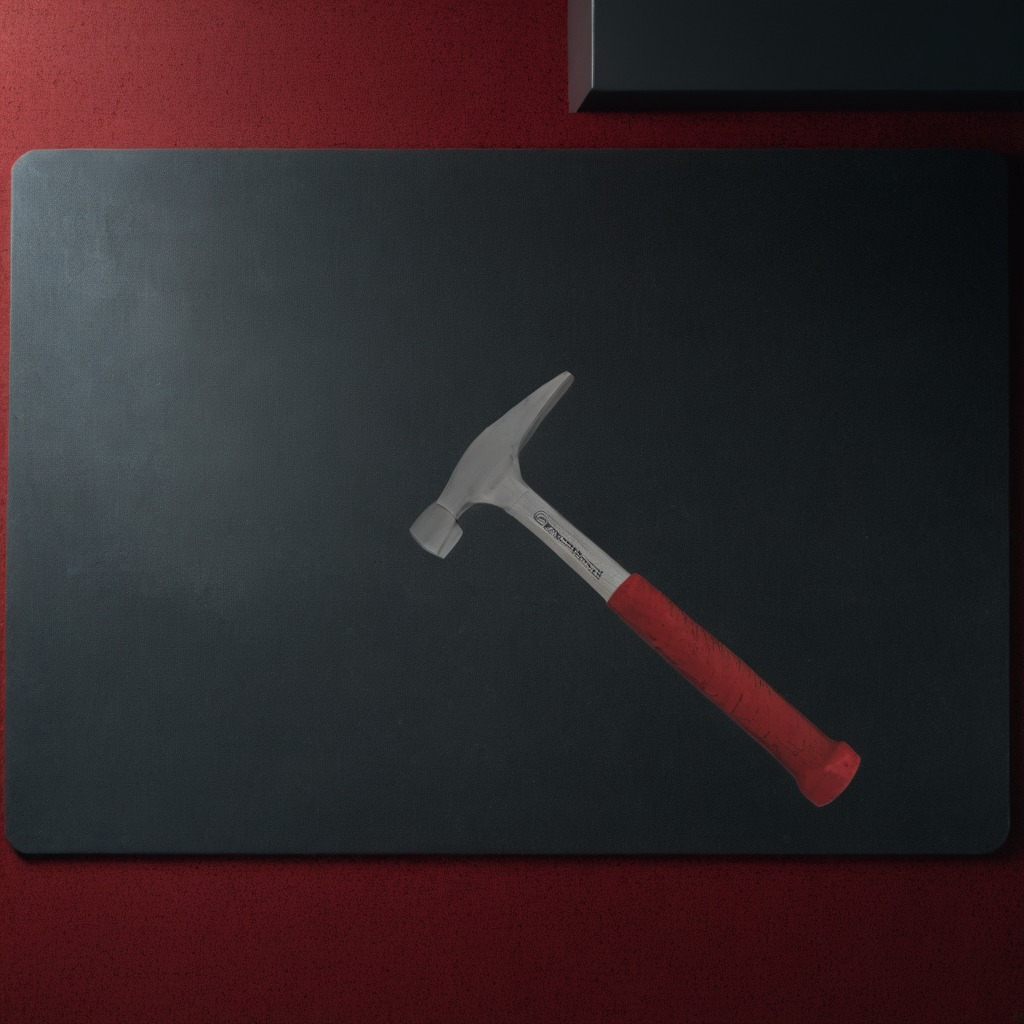
A hammer lies on the clean granite tabletop inside a workshop at night.